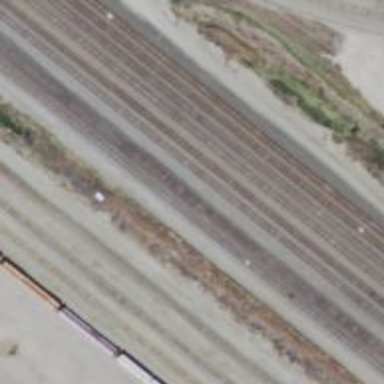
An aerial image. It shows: Railway siding for service.